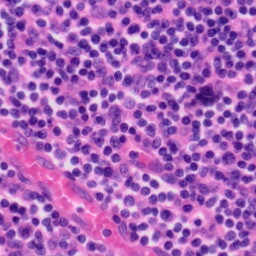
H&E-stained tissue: Tonsil